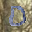
Label: 0